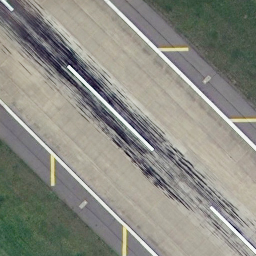
Label: runway